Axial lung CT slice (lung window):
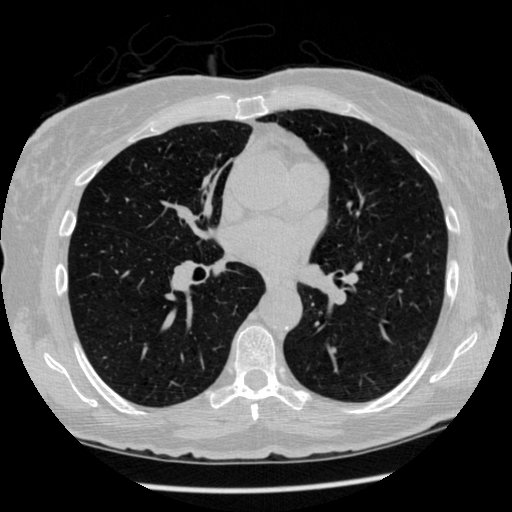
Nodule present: no